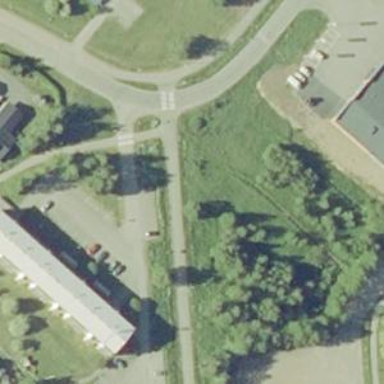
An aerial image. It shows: Building.